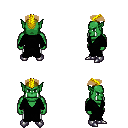
a pixel art fantasy rpg character, male body template, orc, green skin, black robe, white pants, blonde short mohawk hairstyle, metal boots, four views (front, back, left, right), 2x2 character sprite sheet, small pixel art, hard edges, no anti-aliasing